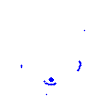
Particle: electron